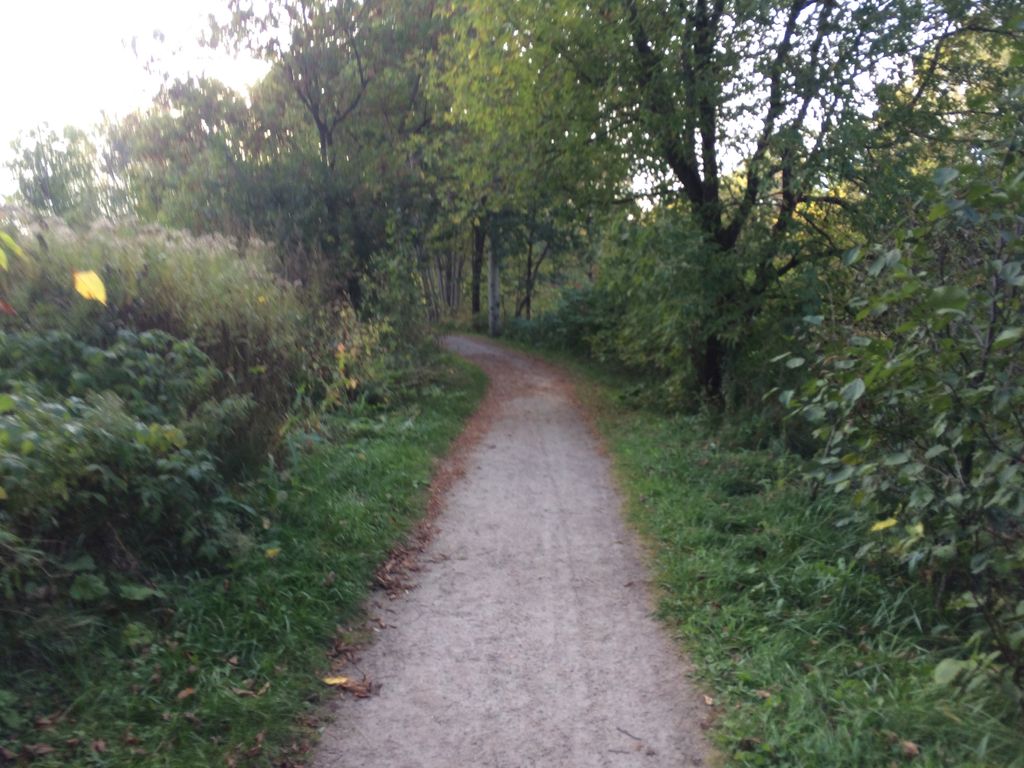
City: quebec_city